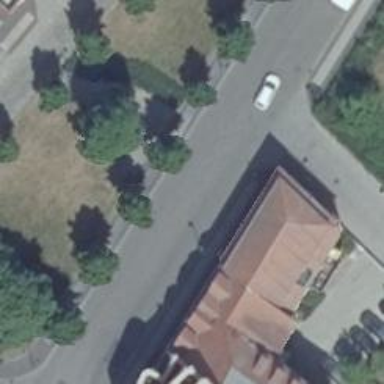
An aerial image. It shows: Residential road with sidewalks on both sides.